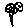
Label: flower